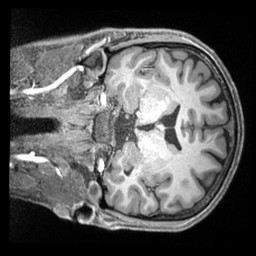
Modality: T1w
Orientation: coronal
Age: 29
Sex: male
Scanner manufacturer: siemens
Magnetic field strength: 3 T
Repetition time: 2.4 s
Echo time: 0.00226 s